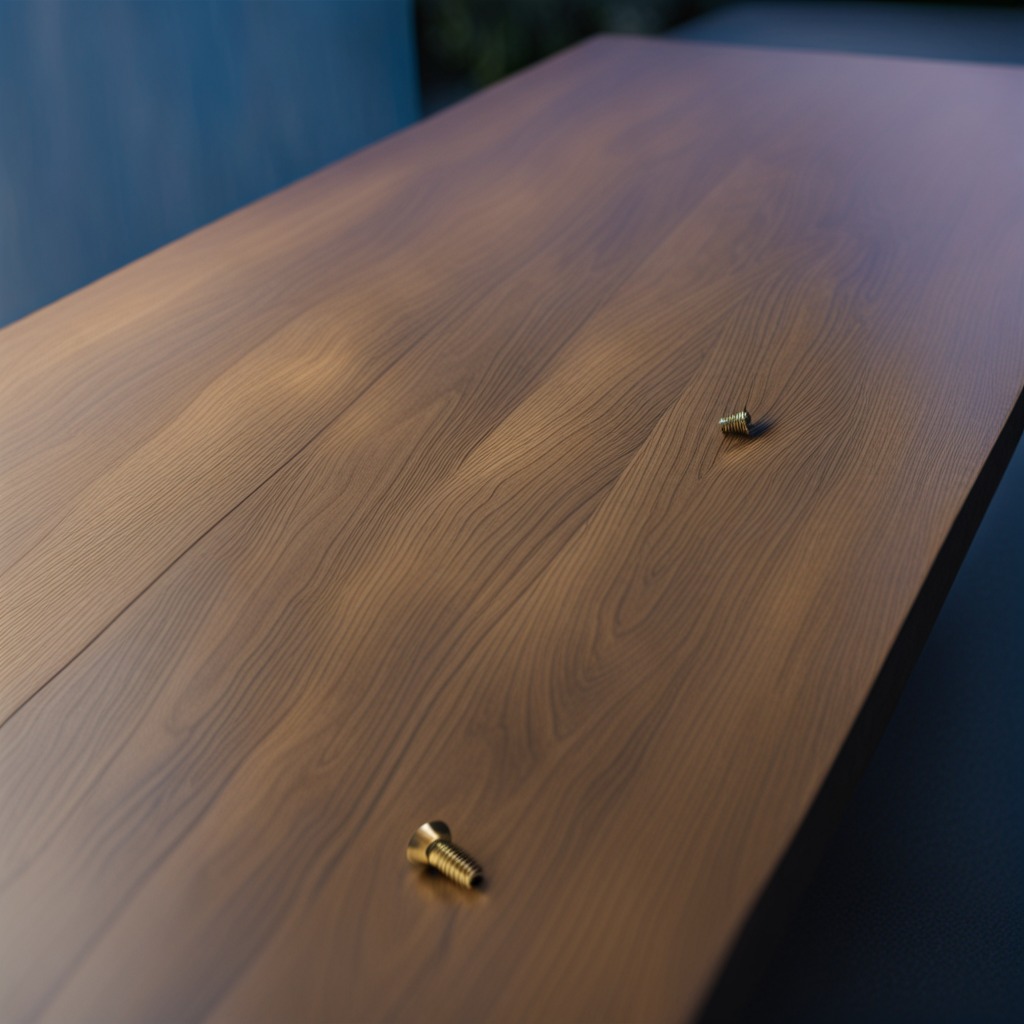
A metal screw is lying on the old table in the garage at twilight.